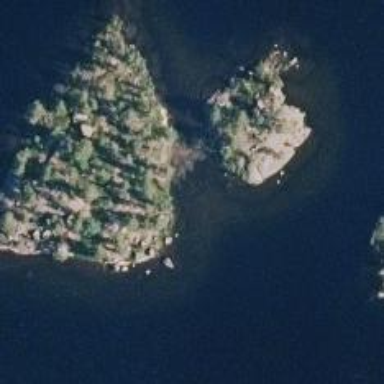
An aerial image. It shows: Islet.